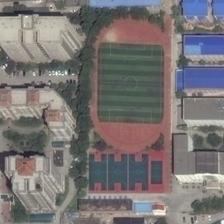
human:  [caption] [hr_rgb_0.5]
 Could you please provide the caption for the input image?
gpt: some buildings and green trees are around a playground and three basketball fields .

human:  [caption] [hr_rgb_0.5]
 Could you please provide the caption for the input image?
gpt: a playground with three basketball fields next to it is surrounded by some green trees and many buildings .

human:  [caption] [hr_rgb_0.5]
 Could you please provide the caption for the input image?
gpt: a playground with three basketball fields next to it is surrounded by many buildings and trees .

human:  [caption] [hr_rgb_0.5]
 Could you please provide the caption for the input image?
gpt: a football field with several courts is surrounded by tall buildings and low factories aside .

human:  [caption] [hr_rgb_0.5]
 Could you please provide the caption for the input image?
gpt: a playground with three basketball fields next to it is surrounded by many buildings and trees .